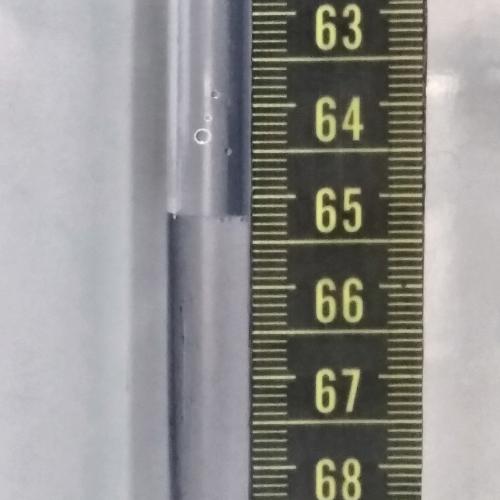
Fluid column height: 65.2 cm